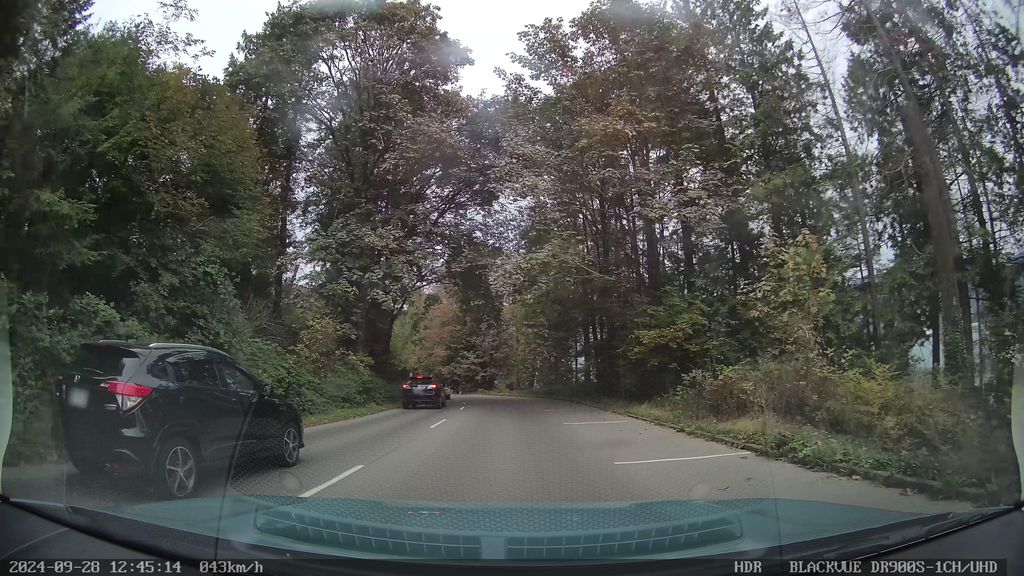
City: vancouver